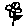
Label: flower